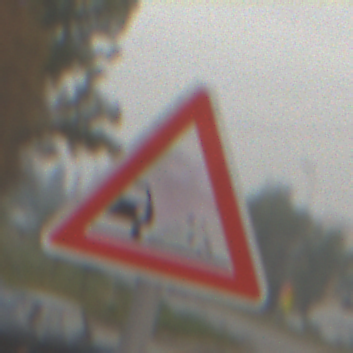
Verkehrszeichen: SplittSchotter
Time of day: MorningAfternoon
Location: Outdoor (Suburban)
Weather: Overcast
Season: NotSpecified
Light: Natural